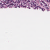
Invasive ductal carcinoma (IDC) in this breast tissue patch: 1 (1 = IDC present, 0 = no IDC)